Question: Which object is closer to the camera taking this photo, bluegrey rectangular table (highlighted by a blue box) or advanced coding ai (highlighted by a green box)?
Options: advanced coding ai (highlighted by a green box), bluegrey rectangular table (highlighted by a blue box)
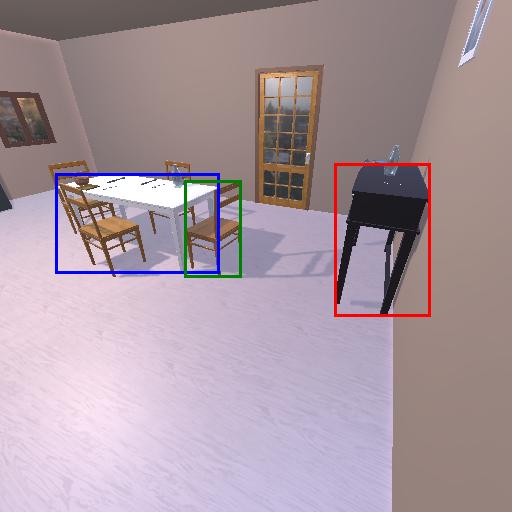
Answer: advanced coding ai (highlighted by a green box)